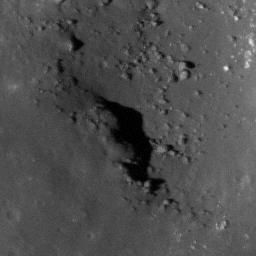
Pit: Copernicus LB6
Host crater: Copernicus
Host type: impact_melt
Lunar coordinates: latitude 10.313, longitude 339.726